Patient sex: M
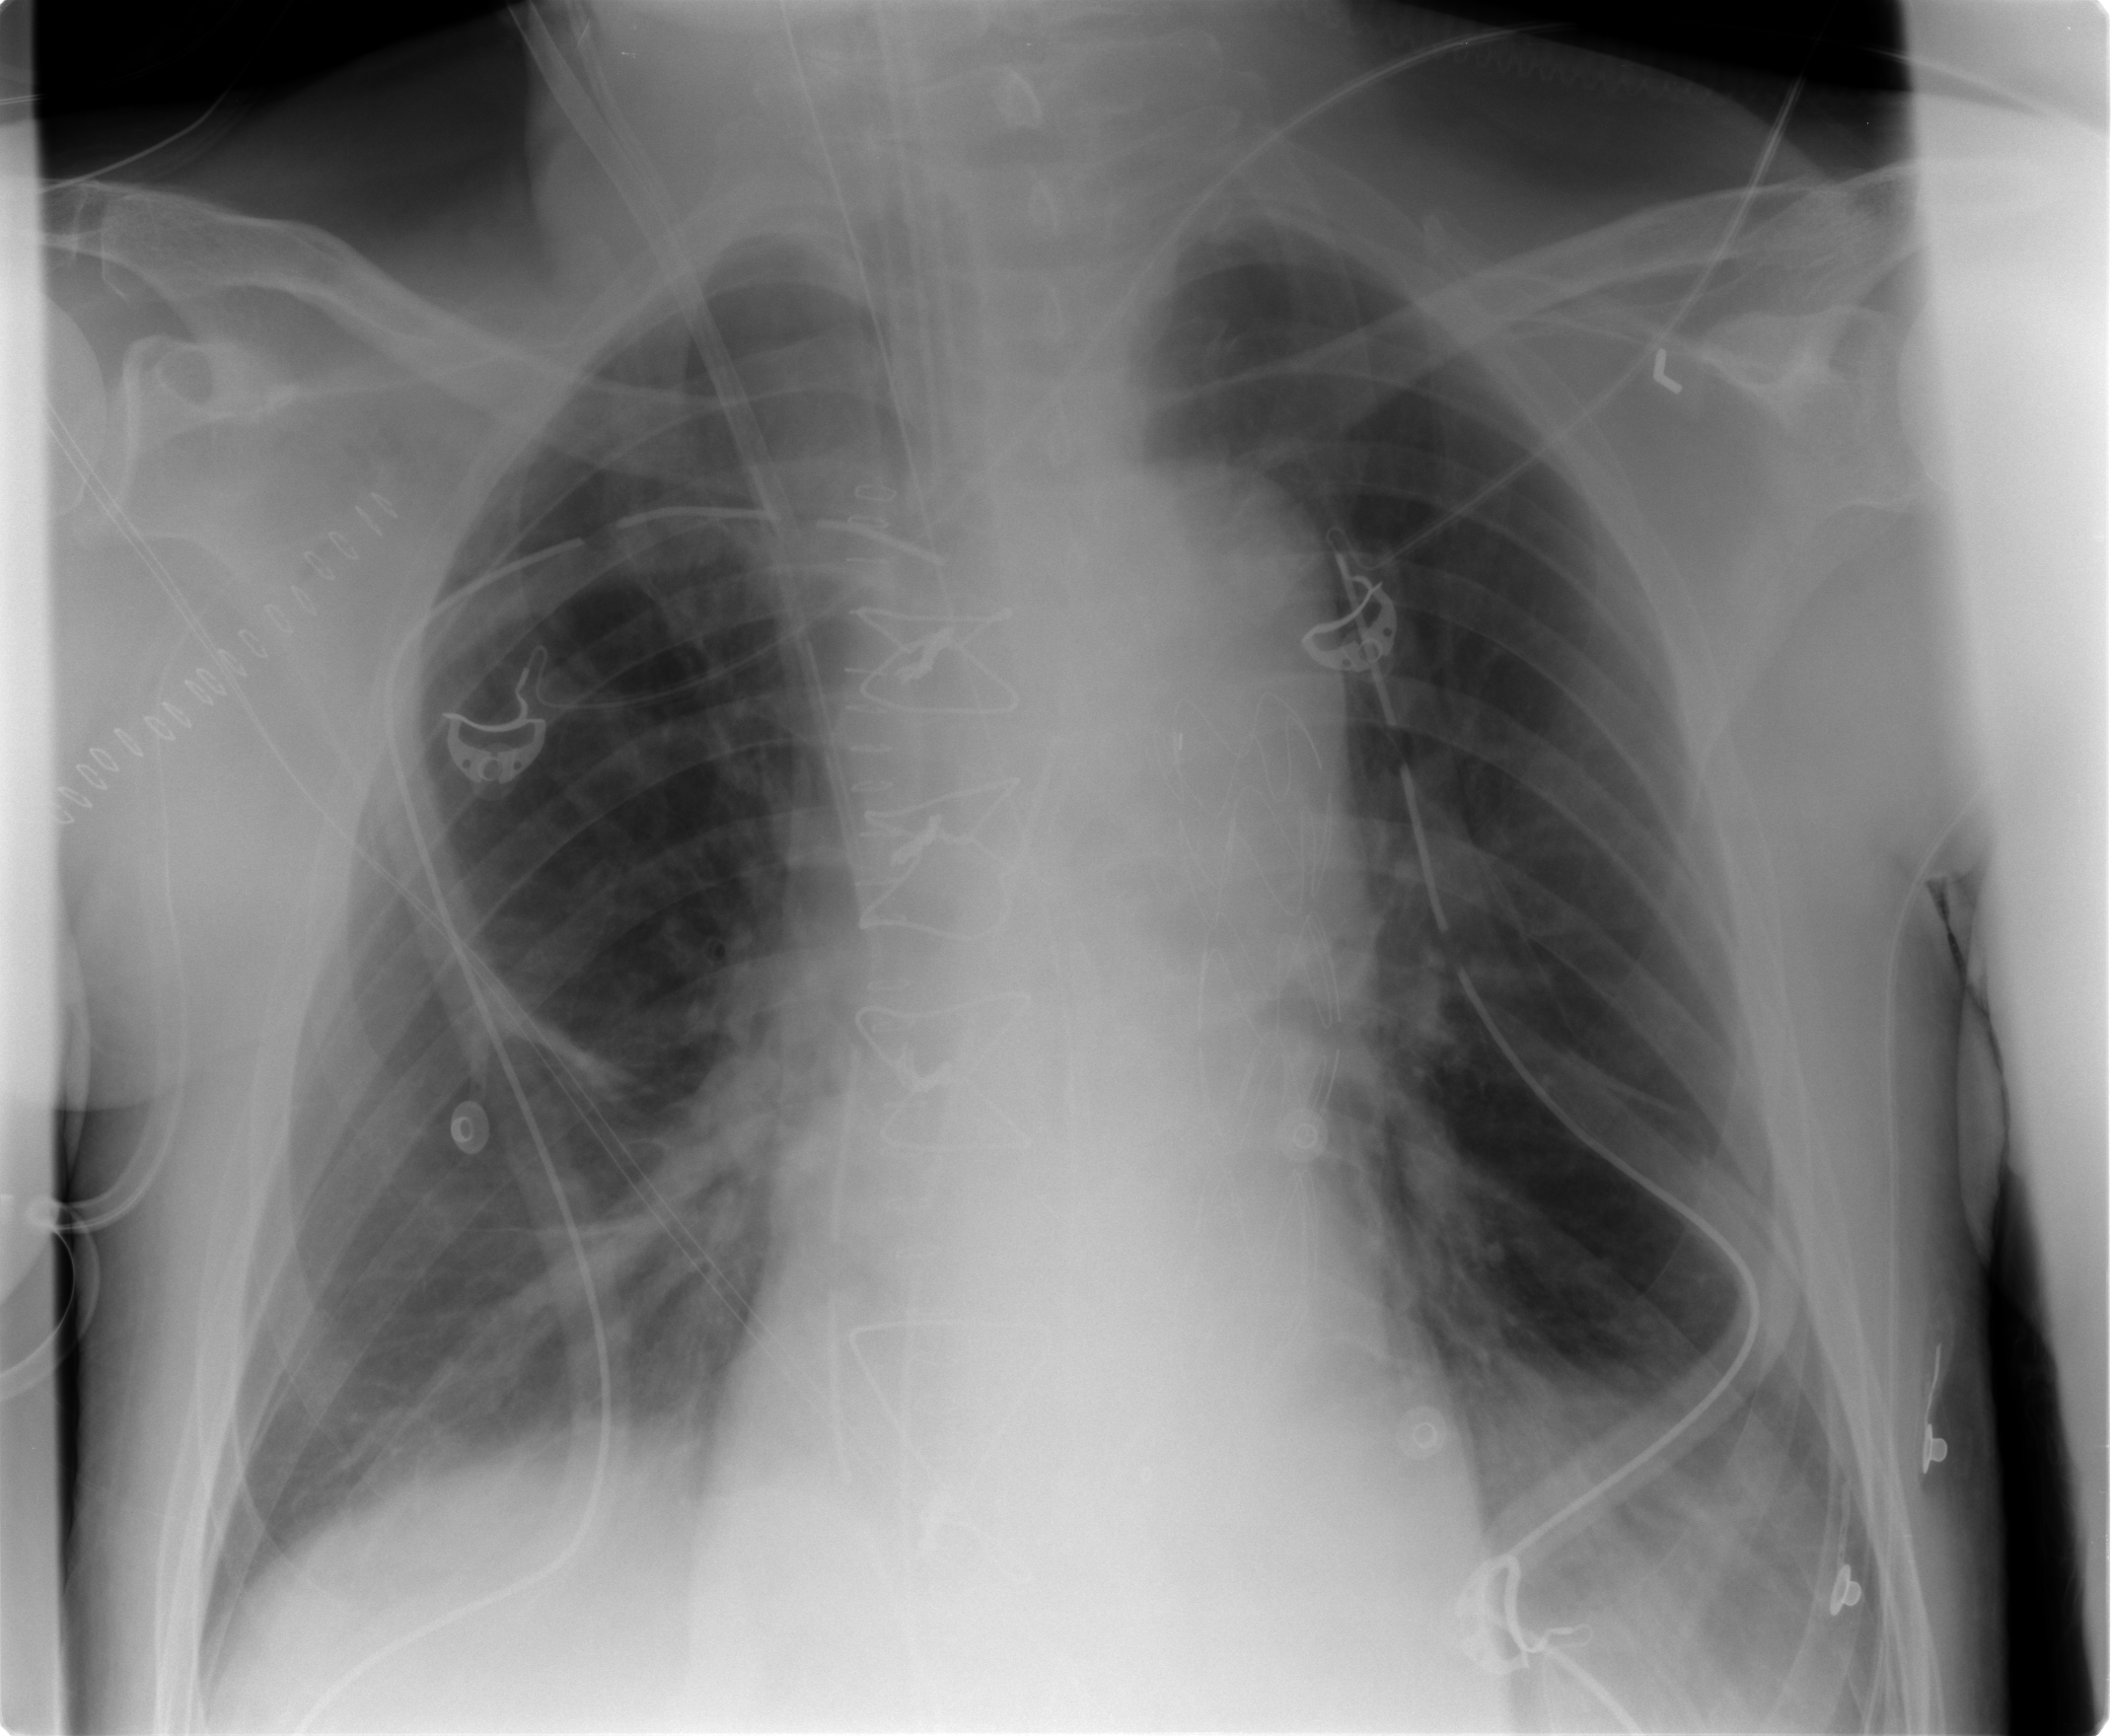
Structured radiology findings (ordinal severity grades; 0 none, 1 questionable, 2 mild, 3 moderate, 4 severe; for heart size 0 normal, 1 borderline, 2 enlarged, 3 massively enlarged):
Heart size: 0
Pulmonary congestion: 2
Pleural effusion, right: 0
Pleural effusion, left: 1
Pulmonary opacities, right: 0
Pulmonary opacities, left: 0
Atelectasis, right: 2
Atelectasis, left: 2